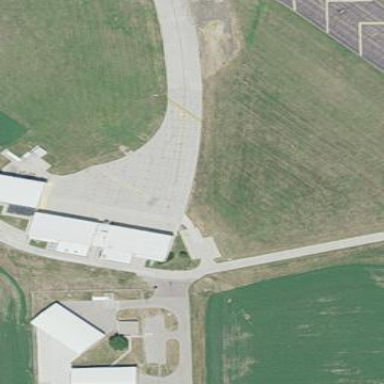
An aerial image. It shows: Apron at the airport.